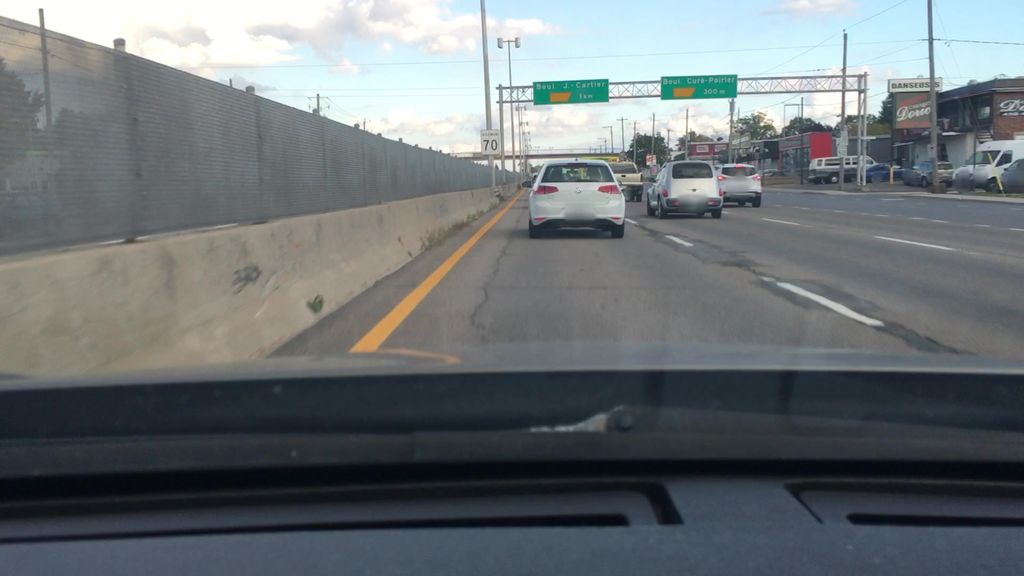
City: montreal